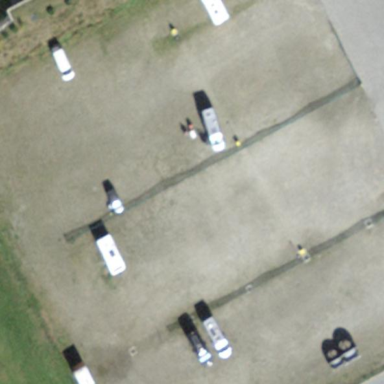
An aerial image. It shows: Gravel parking area suitable for caravans.